Aerial crown-view tile of a tropical tree (Barro Colorado Island, Panama), acquired 20250915:
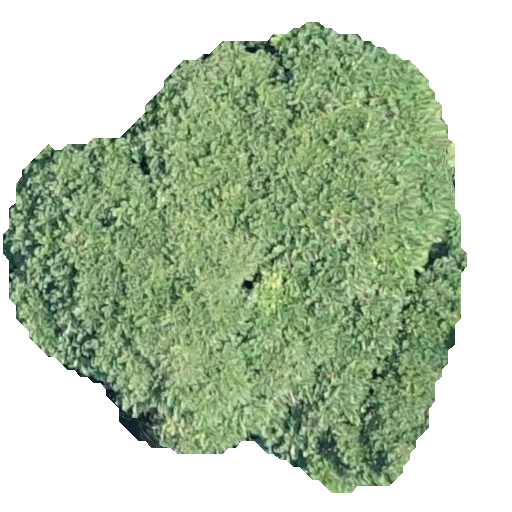
Species: Jacaranda copaia
GBIF accepted scientific name: Jacaranda copaia
Crown area: 221.784 m²